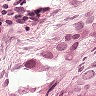
Metastatic tissue present: yes